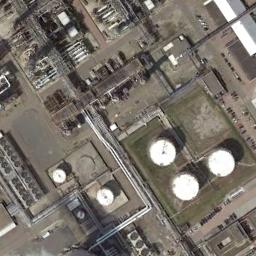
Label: storage_tank